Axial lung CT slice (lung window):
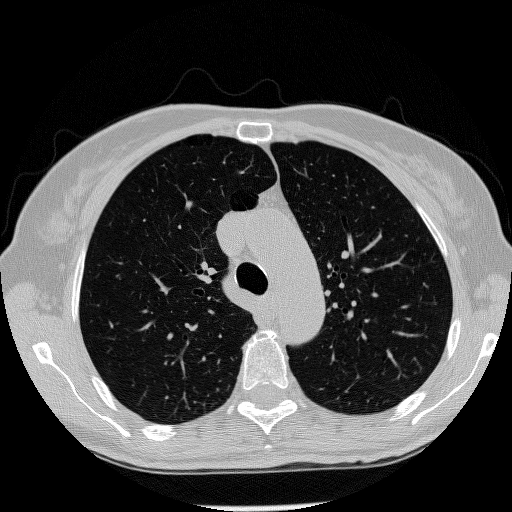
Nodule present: no